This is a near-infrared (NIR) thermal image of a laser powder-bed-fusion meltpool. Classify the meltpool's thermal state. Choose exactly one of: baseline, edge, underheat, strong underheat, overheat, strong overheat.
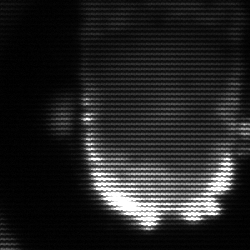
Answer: baseline